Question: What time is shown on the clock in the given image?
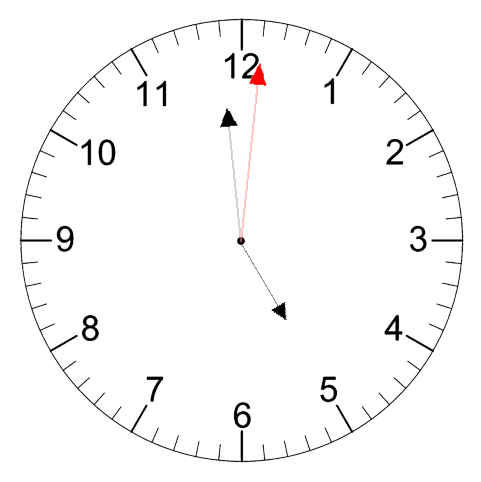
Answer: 04:59:01